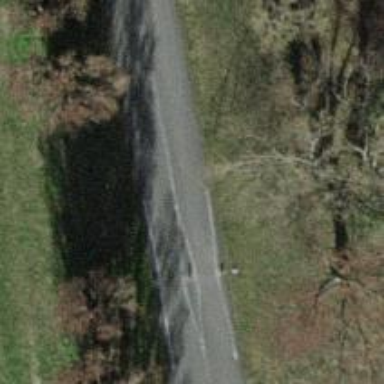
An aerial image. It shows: Bollard.